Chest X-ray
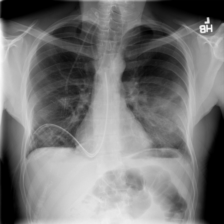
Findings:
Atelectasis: negative
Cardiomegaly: negative
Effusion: positive
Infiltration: negative
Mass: negative
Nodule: negative
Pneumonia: negative
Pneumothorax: positive
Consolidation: negative
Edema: negative
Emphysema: negative
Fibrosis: negative
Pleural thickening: negative
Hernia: negative